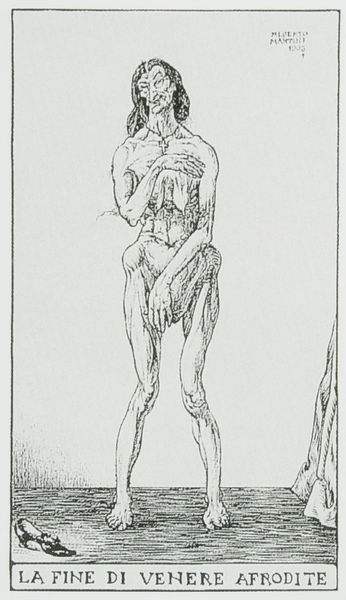
Titel: Das Ende der Venus Aphrodite
Künstler: Alberto Martini
Schlagwörter: akt, felsen, hand, mann, nackt, wasser, busen, frau, grau, kleid, schwarz, skizze, weiss, zeichnung, hochformat, alt, alte, arme, stein, tod, tot, signatur, vorhang, boden, haare, lange haare, mantel, bühne, beine, holzschnitt, schrift, italien, fels, grafik, graphik, linien, untergang, karikatur, um 1900, allein, scham, dünn, max ernst, knochen, vanitas, verfall, barfuss, vergänglichkeit, alter, antike, dürr, hager, knochig, unterschrift, kreuz, becken, druckgraphik, schnitt, radierung, titel, karrikatur, satire, buchstaben, hässlich, bleistift, schuh, untertitel, skelett, ende, hunger, venus, greisin, emblem, kupferstich, alte frau, gerippe, skellett, mager, parodie, aphrodite, hässlichkeit, schamhaft, afrodite, dünne frau, ende der venus, fine, frau welt, knochens, la fine di venere afrodite, lebensabend, tite, untergang der venus, venere, xbeine